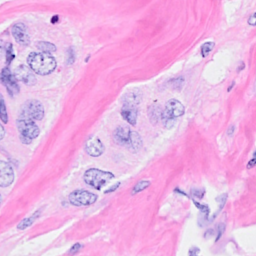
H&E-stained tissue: Breast